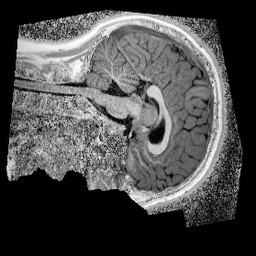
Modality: UNIT1_denoised
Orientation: sagittal
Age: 12
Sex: male
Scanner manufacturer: siemens
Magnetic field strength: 3 T
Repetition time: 4 s
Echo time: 0.00299 s